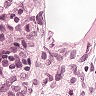
Metastatic tissue present: yes